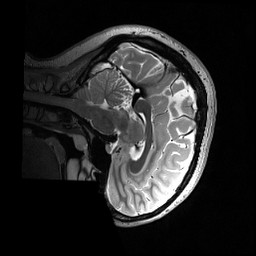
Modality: T2w
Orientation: sagittal
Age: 21
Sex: female
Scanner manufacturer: siemens
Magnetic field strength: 3 T
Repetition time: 3.2 s
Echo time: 0.566 s